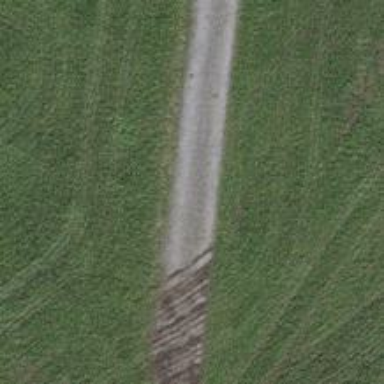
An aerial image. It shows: Track with grade 2 tracktype.